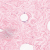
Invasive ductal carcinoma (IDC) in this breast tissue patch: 0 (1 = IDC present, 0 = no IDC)